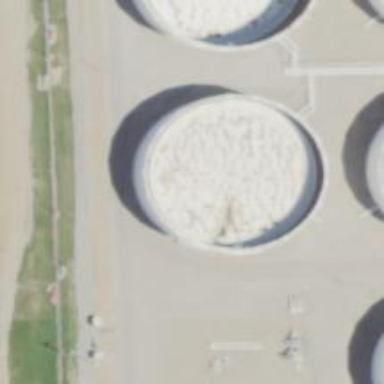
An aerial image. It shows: Storage tank created as man-made structure.